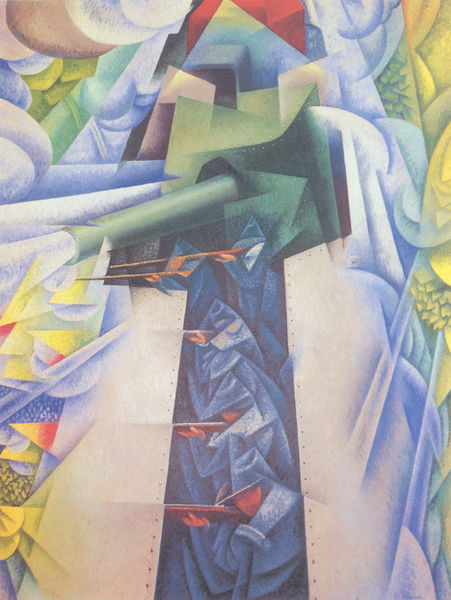
Titel: Train blindé en action
Künstler: Gino Severini
Standort: New York (New York)
Institution: (Privatsammlung)
Schlagwörter: angriff, blau, feuer, himmel, weiß, wolken, aquarell, dreieck, gelb, grün, kubismus, bunt, hell, licht, männer, zeichnung, rot, abstrakt, farben, modern, krieg, soldaten, kanone, panzer, strahlen, hammer, kanonen, gewehre, prismatisch, schützen, schiessen, zielen, schützengraben, rohr